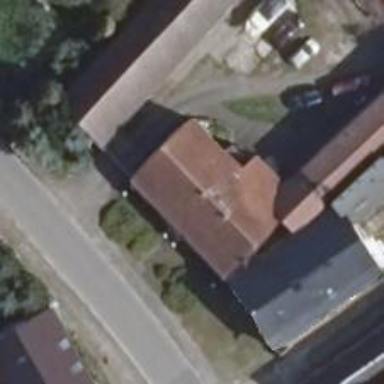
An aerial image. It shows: Residential building with gabled roof. The roof is dark grey in color and oriented along the structure.